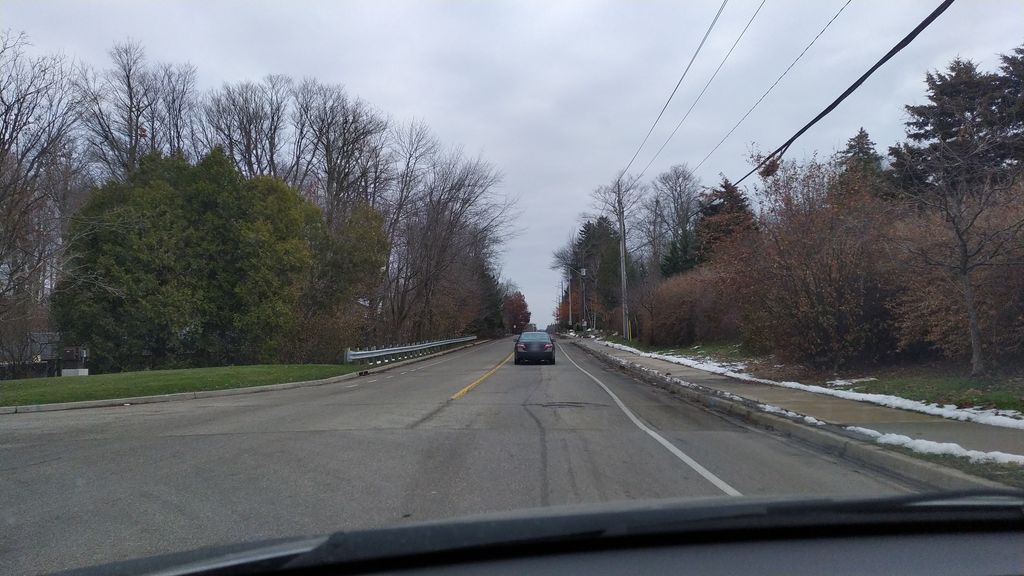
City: kitchener-waterloo